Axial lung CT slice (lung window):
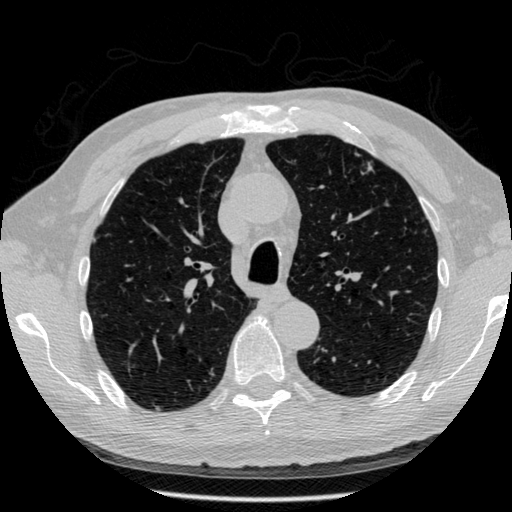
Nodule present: yes
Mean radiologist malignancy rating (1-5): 3